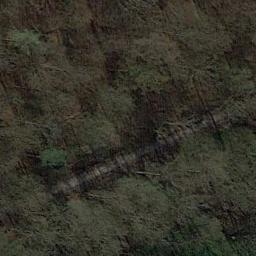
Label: forest